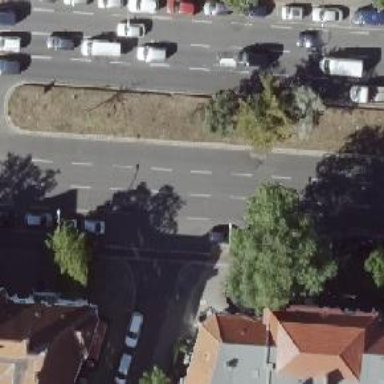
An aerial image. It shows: Secondary road with asphalt surface.